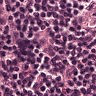
Metastatic tissue present: no